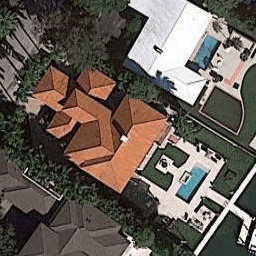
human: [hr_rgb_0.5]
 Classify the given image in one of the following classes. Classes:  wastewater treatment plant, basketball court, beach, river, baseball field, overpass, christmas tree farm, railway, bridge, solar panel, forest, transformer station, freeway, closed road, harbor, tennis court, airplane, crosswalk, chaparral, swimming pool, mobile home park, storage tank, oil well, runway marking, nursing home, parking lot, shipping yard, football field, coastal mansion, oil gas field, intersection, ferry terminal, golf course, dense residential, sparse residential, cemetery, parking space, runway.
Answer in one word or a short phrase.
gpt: coastal mansion